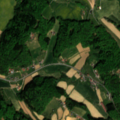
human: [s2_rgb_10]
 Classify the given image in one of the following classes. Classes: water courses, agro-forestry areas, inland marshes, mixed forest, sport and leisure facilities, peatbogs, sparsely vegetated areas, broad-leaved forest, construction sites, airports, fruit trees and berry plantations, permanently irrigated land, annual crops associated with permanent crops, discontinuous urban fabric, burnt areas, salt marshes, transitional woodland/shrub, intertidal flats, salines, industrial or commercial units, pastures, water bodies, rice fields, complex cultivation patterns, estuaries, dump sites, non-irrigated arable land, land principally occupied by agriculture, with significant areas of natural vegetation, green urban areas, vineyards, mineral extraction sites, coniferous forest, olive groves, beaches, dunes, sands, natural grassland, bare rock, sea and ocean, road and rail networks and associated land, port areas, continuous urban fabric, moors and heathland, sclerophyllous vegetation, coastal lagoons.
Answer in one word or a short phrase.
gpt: complex cultivation patterns, land principally occupied by agriculture, with significant areas of natural vegetation, broad-leaved forest